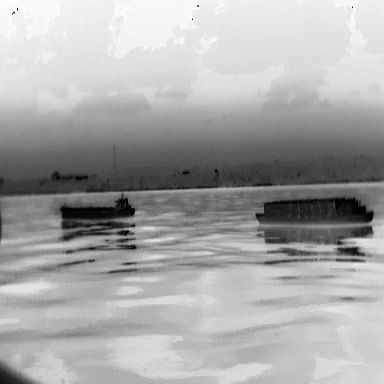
There are two objects shown in the infrared image, including a liner, and a fishing_boat.